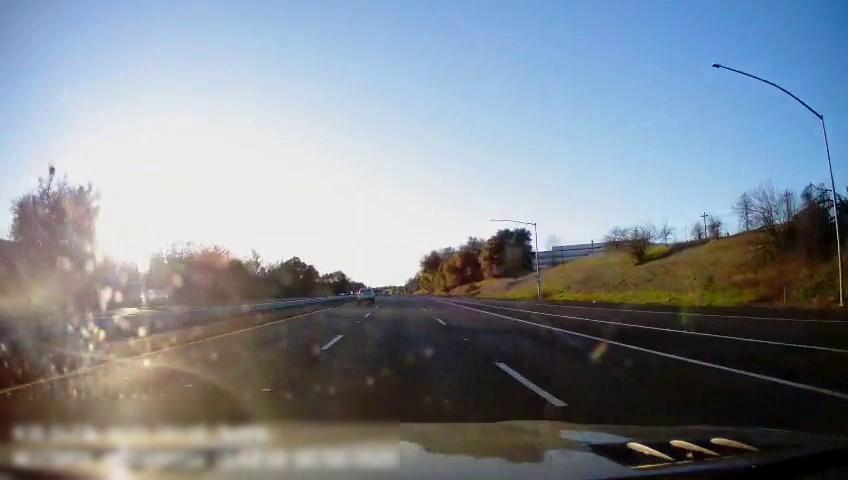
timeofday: Day
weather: Cloudy
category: Drivable Space
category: Vehicles | SUV
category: Lanes | Alternate Lane
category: Lanes | Current Lane
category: Lanes | Current Lane
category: Lanes | Alternate Lane
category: Lanes | Alternate Lane
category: Lanes | Alternate Lane